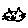
Label: cat